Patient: sex F, age 48
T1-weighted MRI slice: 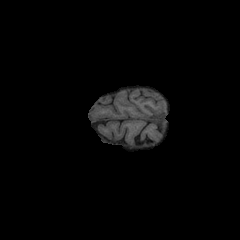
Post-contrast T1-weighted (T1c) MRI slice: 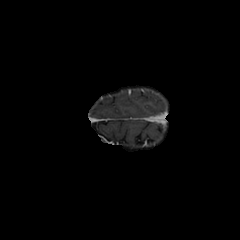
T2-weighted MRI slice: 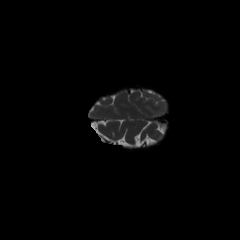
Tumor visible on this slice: no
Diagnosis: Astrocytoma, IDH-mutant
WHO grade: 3